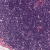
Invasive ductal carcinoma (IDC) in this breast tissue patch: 0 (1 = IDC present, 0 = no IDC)